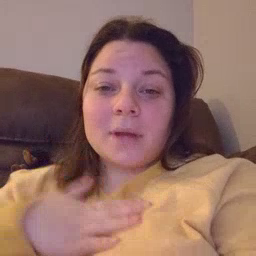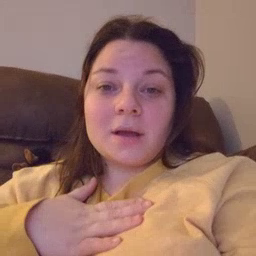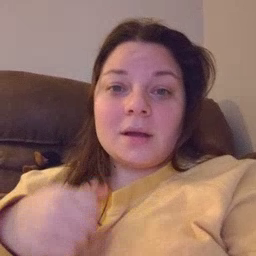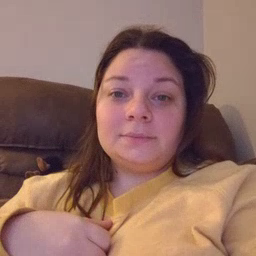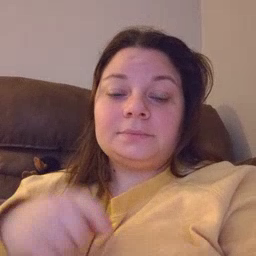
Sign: minemy